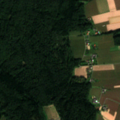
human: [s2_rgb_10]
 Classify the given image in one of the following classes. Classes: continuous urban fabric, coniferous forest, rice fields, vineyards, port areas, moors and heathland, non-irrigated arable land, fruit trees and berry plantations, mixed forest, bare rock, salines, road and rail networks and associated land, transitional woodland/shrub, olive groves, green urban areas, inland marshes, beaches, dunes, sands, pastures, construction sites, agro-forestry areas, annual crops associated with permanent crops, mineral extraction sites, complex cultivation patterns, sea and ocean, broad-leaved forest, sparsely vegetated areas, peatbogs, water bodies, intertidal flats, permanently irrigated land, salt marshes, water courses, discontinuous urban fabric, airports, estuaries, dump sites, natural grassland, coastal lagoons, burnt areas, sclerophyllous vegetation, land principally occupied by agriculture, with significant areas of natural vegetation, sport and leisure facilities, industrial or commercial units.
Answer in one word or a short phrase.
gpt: non-irrigated arable land, broad-leaved forest